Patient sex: M
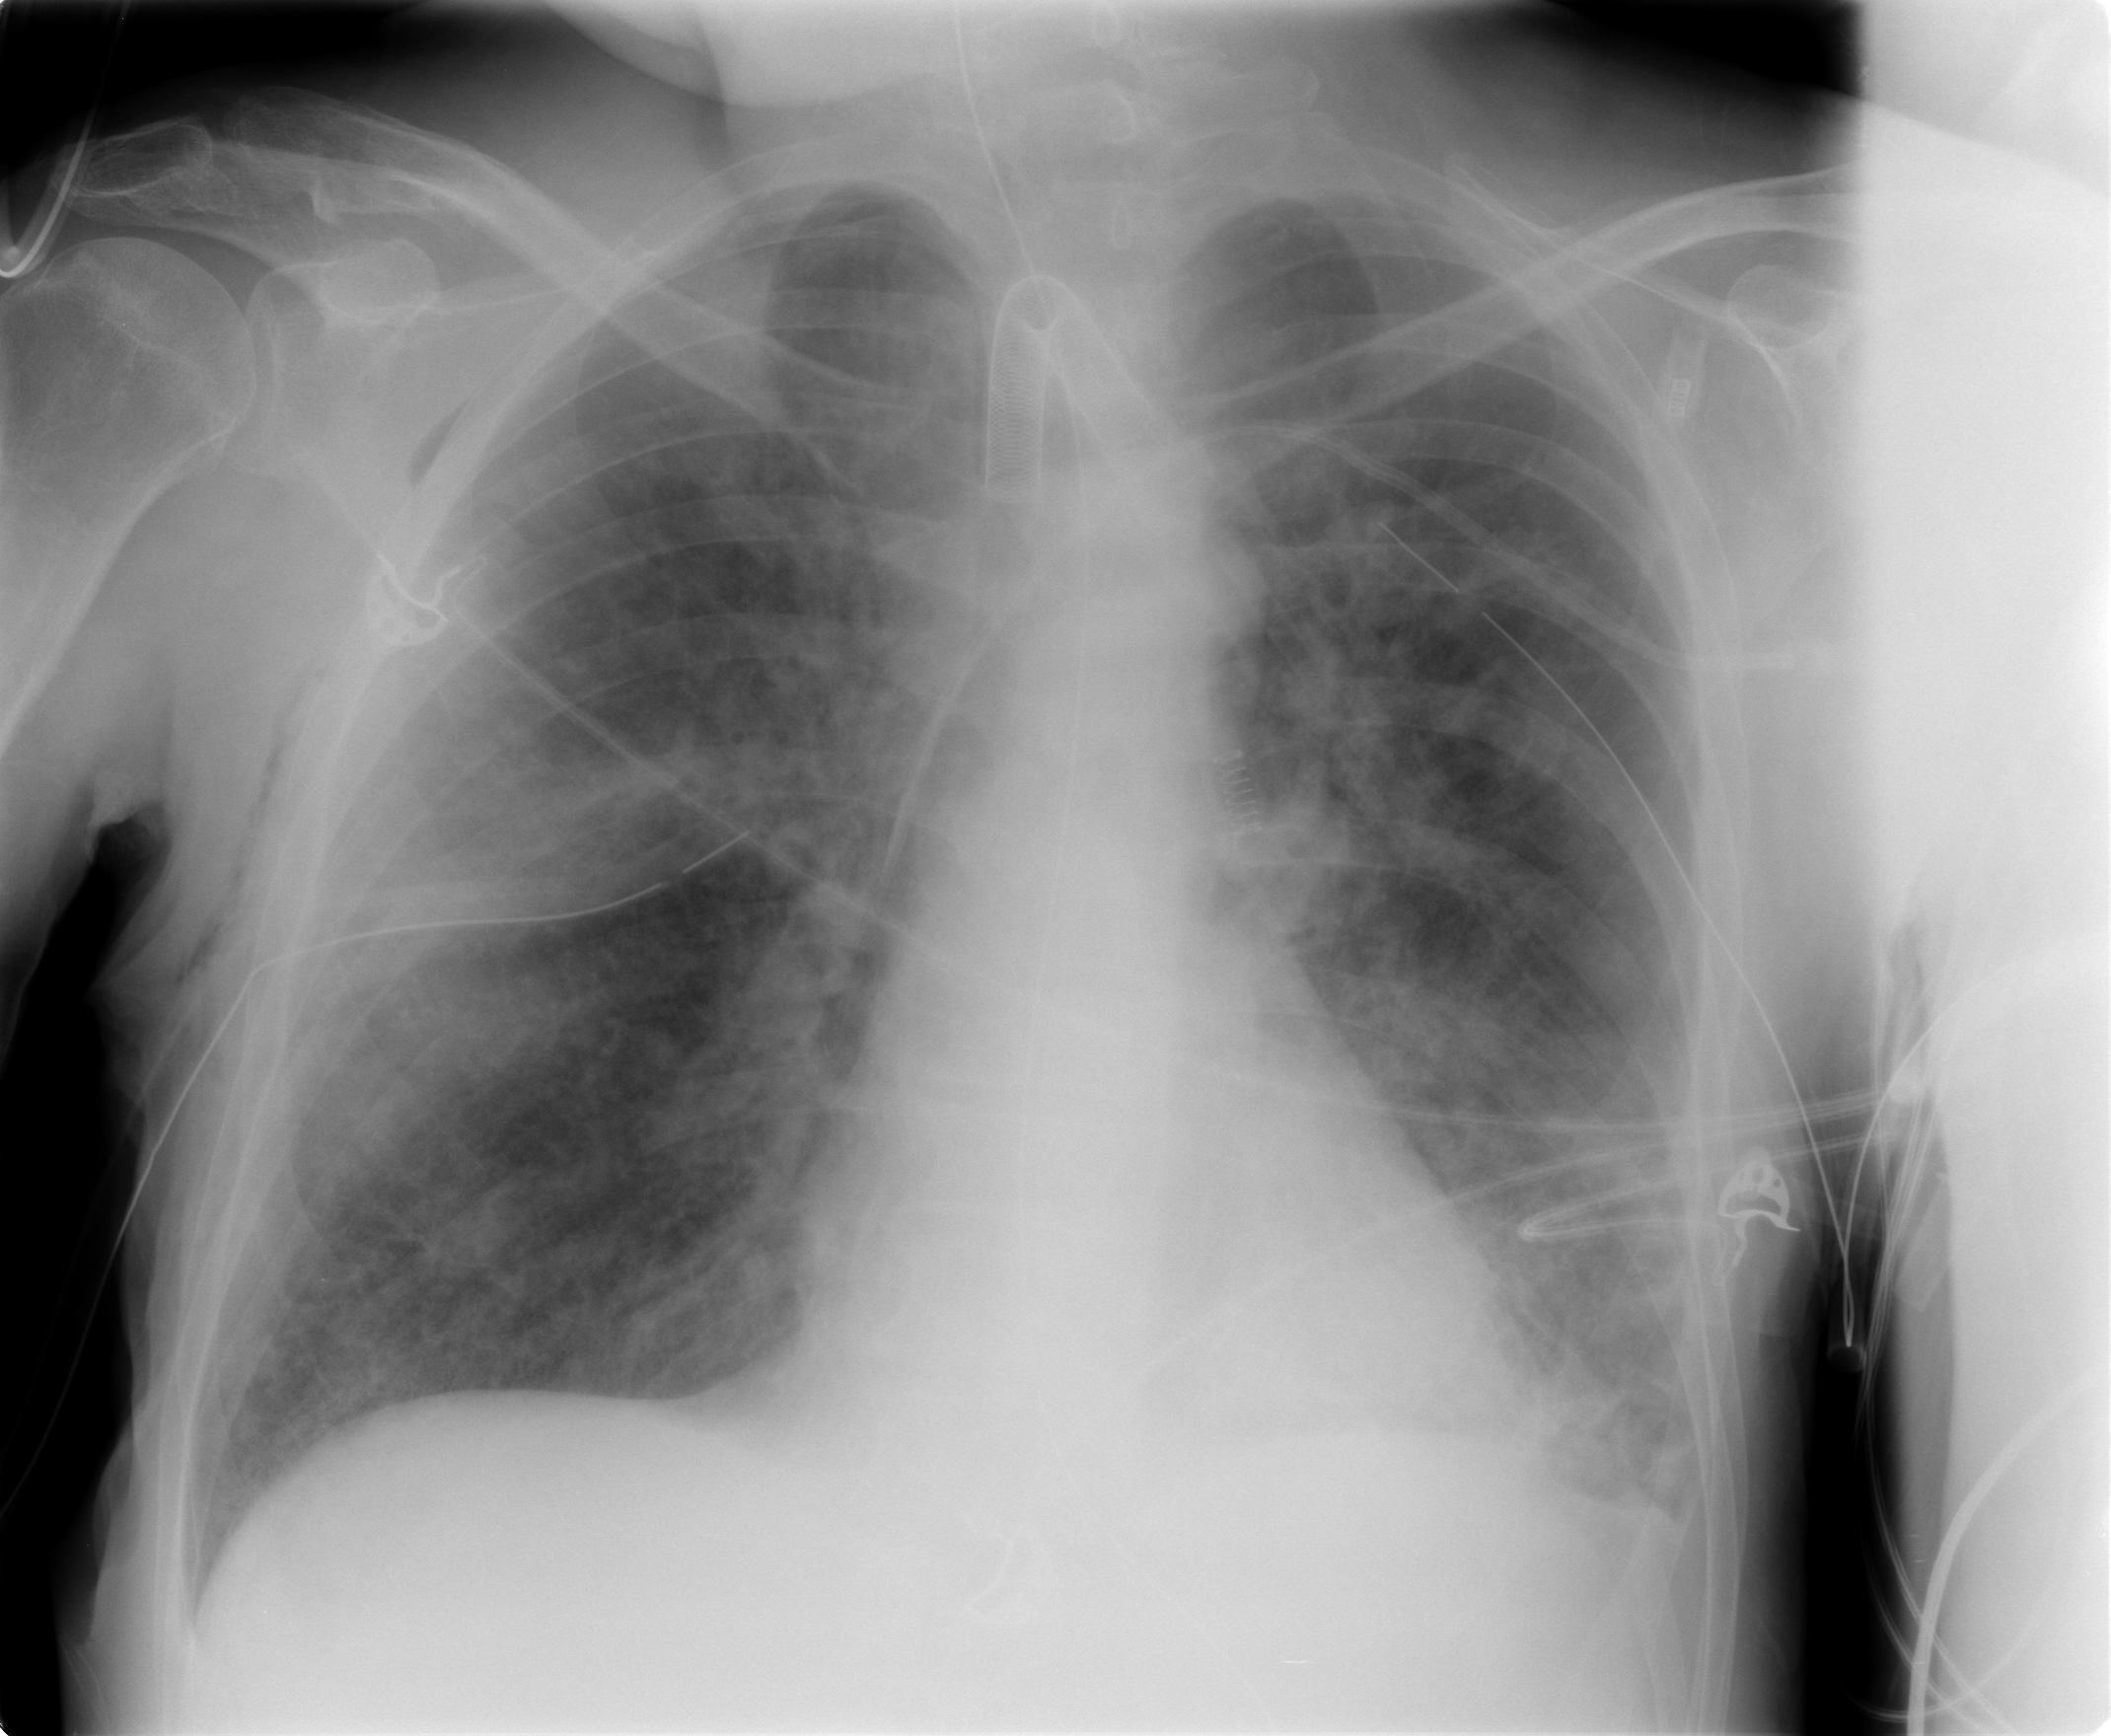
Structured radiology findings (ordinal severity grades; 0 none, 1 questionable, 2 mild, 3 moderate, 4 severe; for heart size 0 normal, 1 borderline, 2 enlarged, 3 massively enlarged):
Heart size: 0
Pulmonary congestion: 3
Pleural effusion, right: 3
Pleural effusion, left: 2
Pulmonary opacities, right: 4
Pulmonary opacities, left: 3
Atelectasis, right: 2
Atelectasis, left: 2